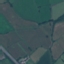
Land use / land cover class: Pasture